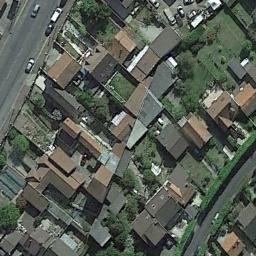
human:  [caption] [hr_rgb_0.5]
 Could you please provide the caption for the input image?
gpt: There are trees near the house .

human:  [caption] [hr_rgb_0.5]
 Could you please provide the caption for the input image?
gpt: The dense residential is next to some cars and grass .

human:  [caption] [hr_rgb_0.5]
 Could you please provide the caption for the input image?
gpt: There are many roads and neatly arranged houses and trees and large lawns in densely populated areas .

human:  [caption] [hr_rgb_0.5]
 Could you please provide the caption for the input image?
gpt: A dense residential area has a lot of greenery and lots of houses neatly arranged is surrounded by some roads .

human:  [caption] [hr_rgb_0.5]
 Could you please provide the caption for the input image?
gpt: There are brown and black buildings on dense residential area .